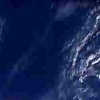
Label: water